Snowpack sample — Buffalo Mountain, Silverthorne, Colorado, USA (2/22/26, 2:02 PM MST)
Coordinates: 39.622, -106.113
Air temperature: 33 °F
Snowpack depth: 63 cm
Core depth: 10 cm
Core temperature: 30.2 °F
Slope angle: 11°, slope face: 116°
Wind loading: low
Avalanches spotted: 0
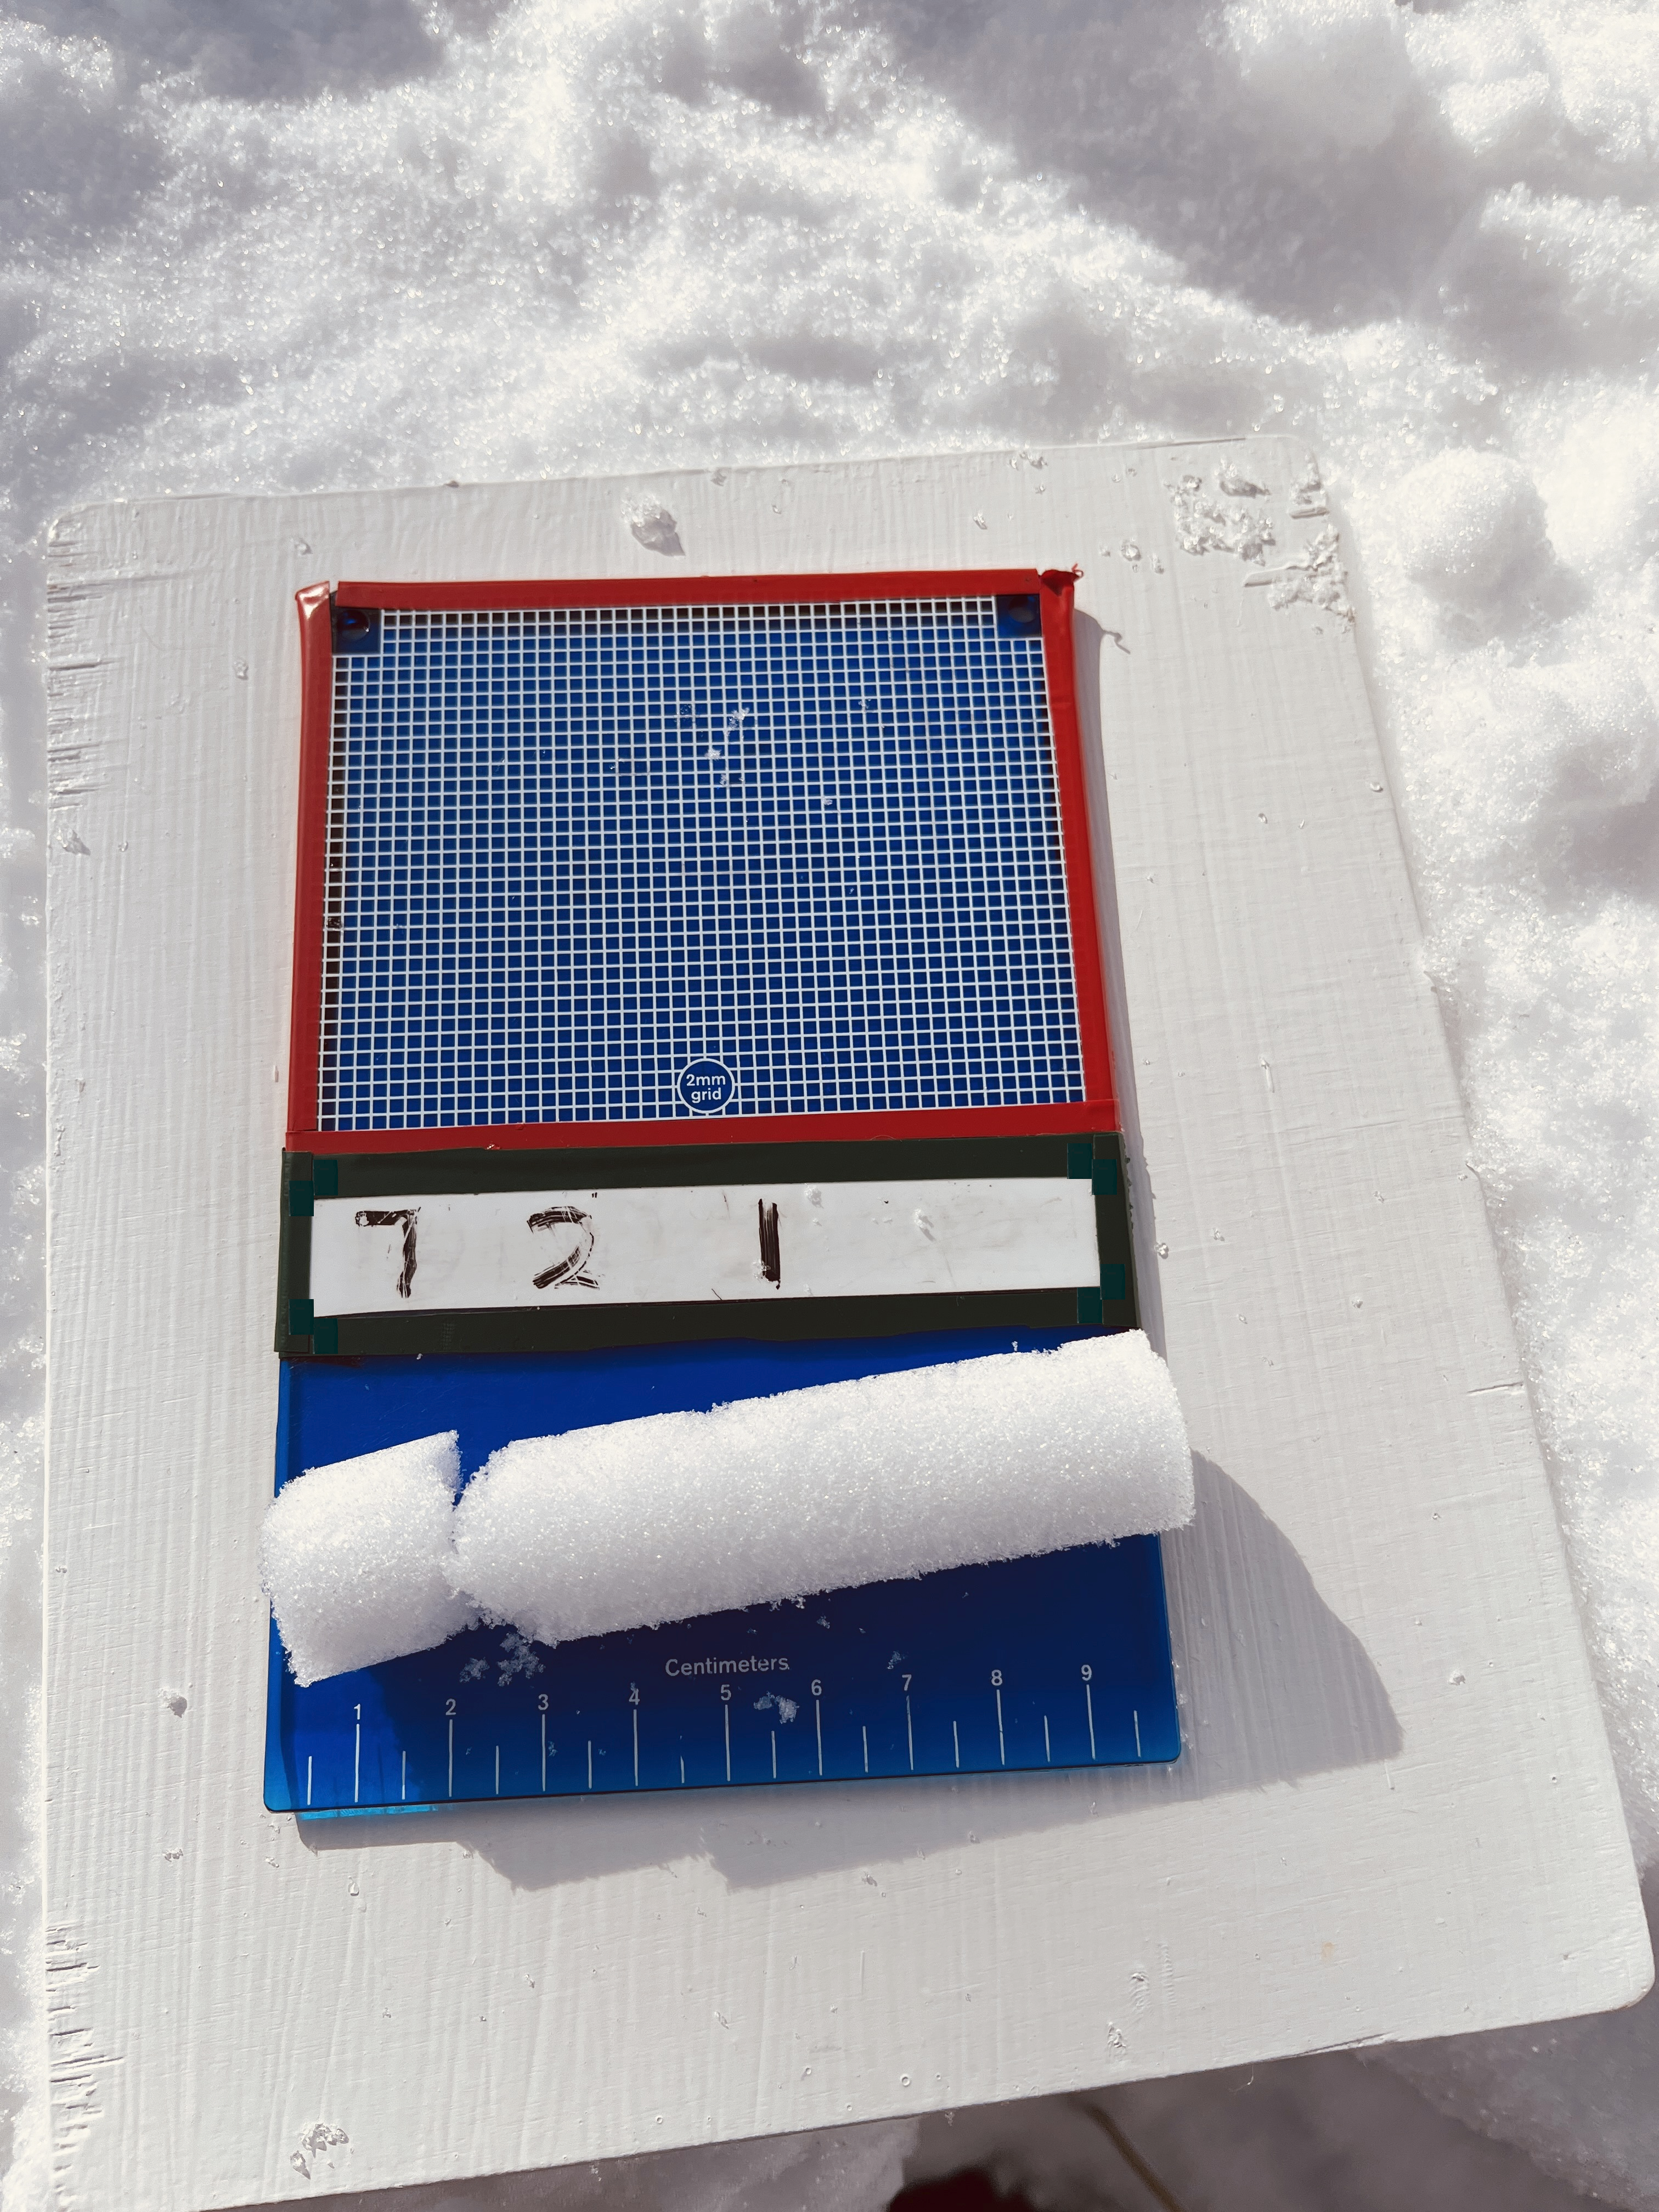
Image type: crystal_card
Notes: In a firebreak similar to site 1, minimal wind loading with no spotted avalanches (not many faces in view though)